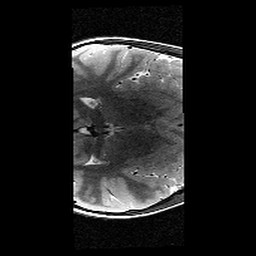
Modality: T2w
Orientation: axial
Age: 9
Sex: female
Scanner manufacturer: siemens
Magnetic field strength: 3 T
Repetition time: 9.23 s
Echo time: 0.067 s